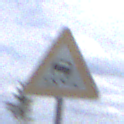
Verkehrszeichen: SchleuderOderRutschgefahr
Umgebung: Outdoor, Nature
Tageszeit: Midday
Wetter: PartlyCloudy
Licht: Natural
Jahreszeit: NotSpecified
Kontrast: HighContrast